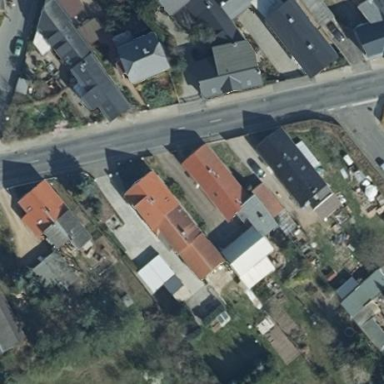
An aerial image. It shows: Simple house.